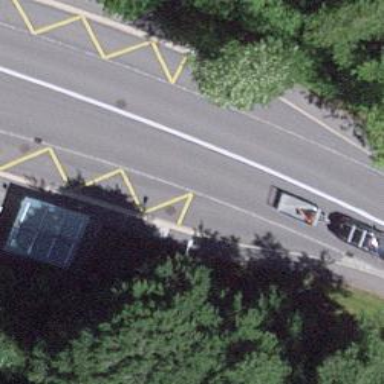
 serving as platform for public transportation."